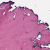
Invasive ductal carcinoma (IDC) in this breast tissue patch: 0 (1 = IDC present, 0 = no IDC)